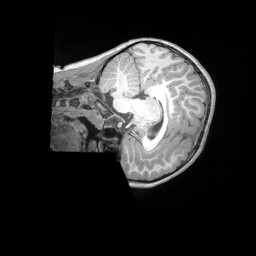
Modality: T1w
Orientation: sagittal
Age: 5
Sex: male
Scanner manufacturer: siemens
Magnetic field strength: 3 T
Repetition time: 2.53 s
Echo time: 0.00164 s